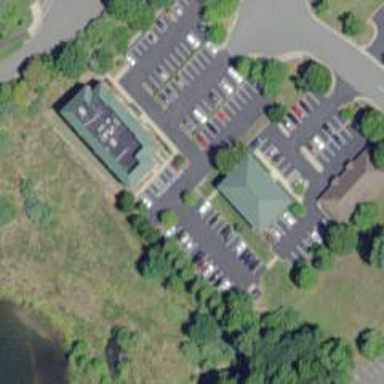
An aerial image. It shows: Parking space is available.